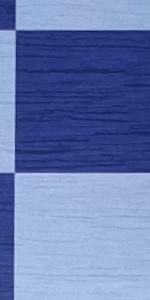
Label: Empty